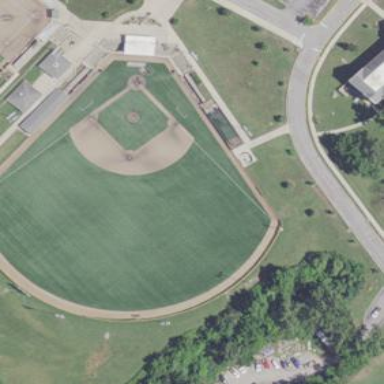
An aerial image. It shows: Astroturf baseball pitch for leisure.